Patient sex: F
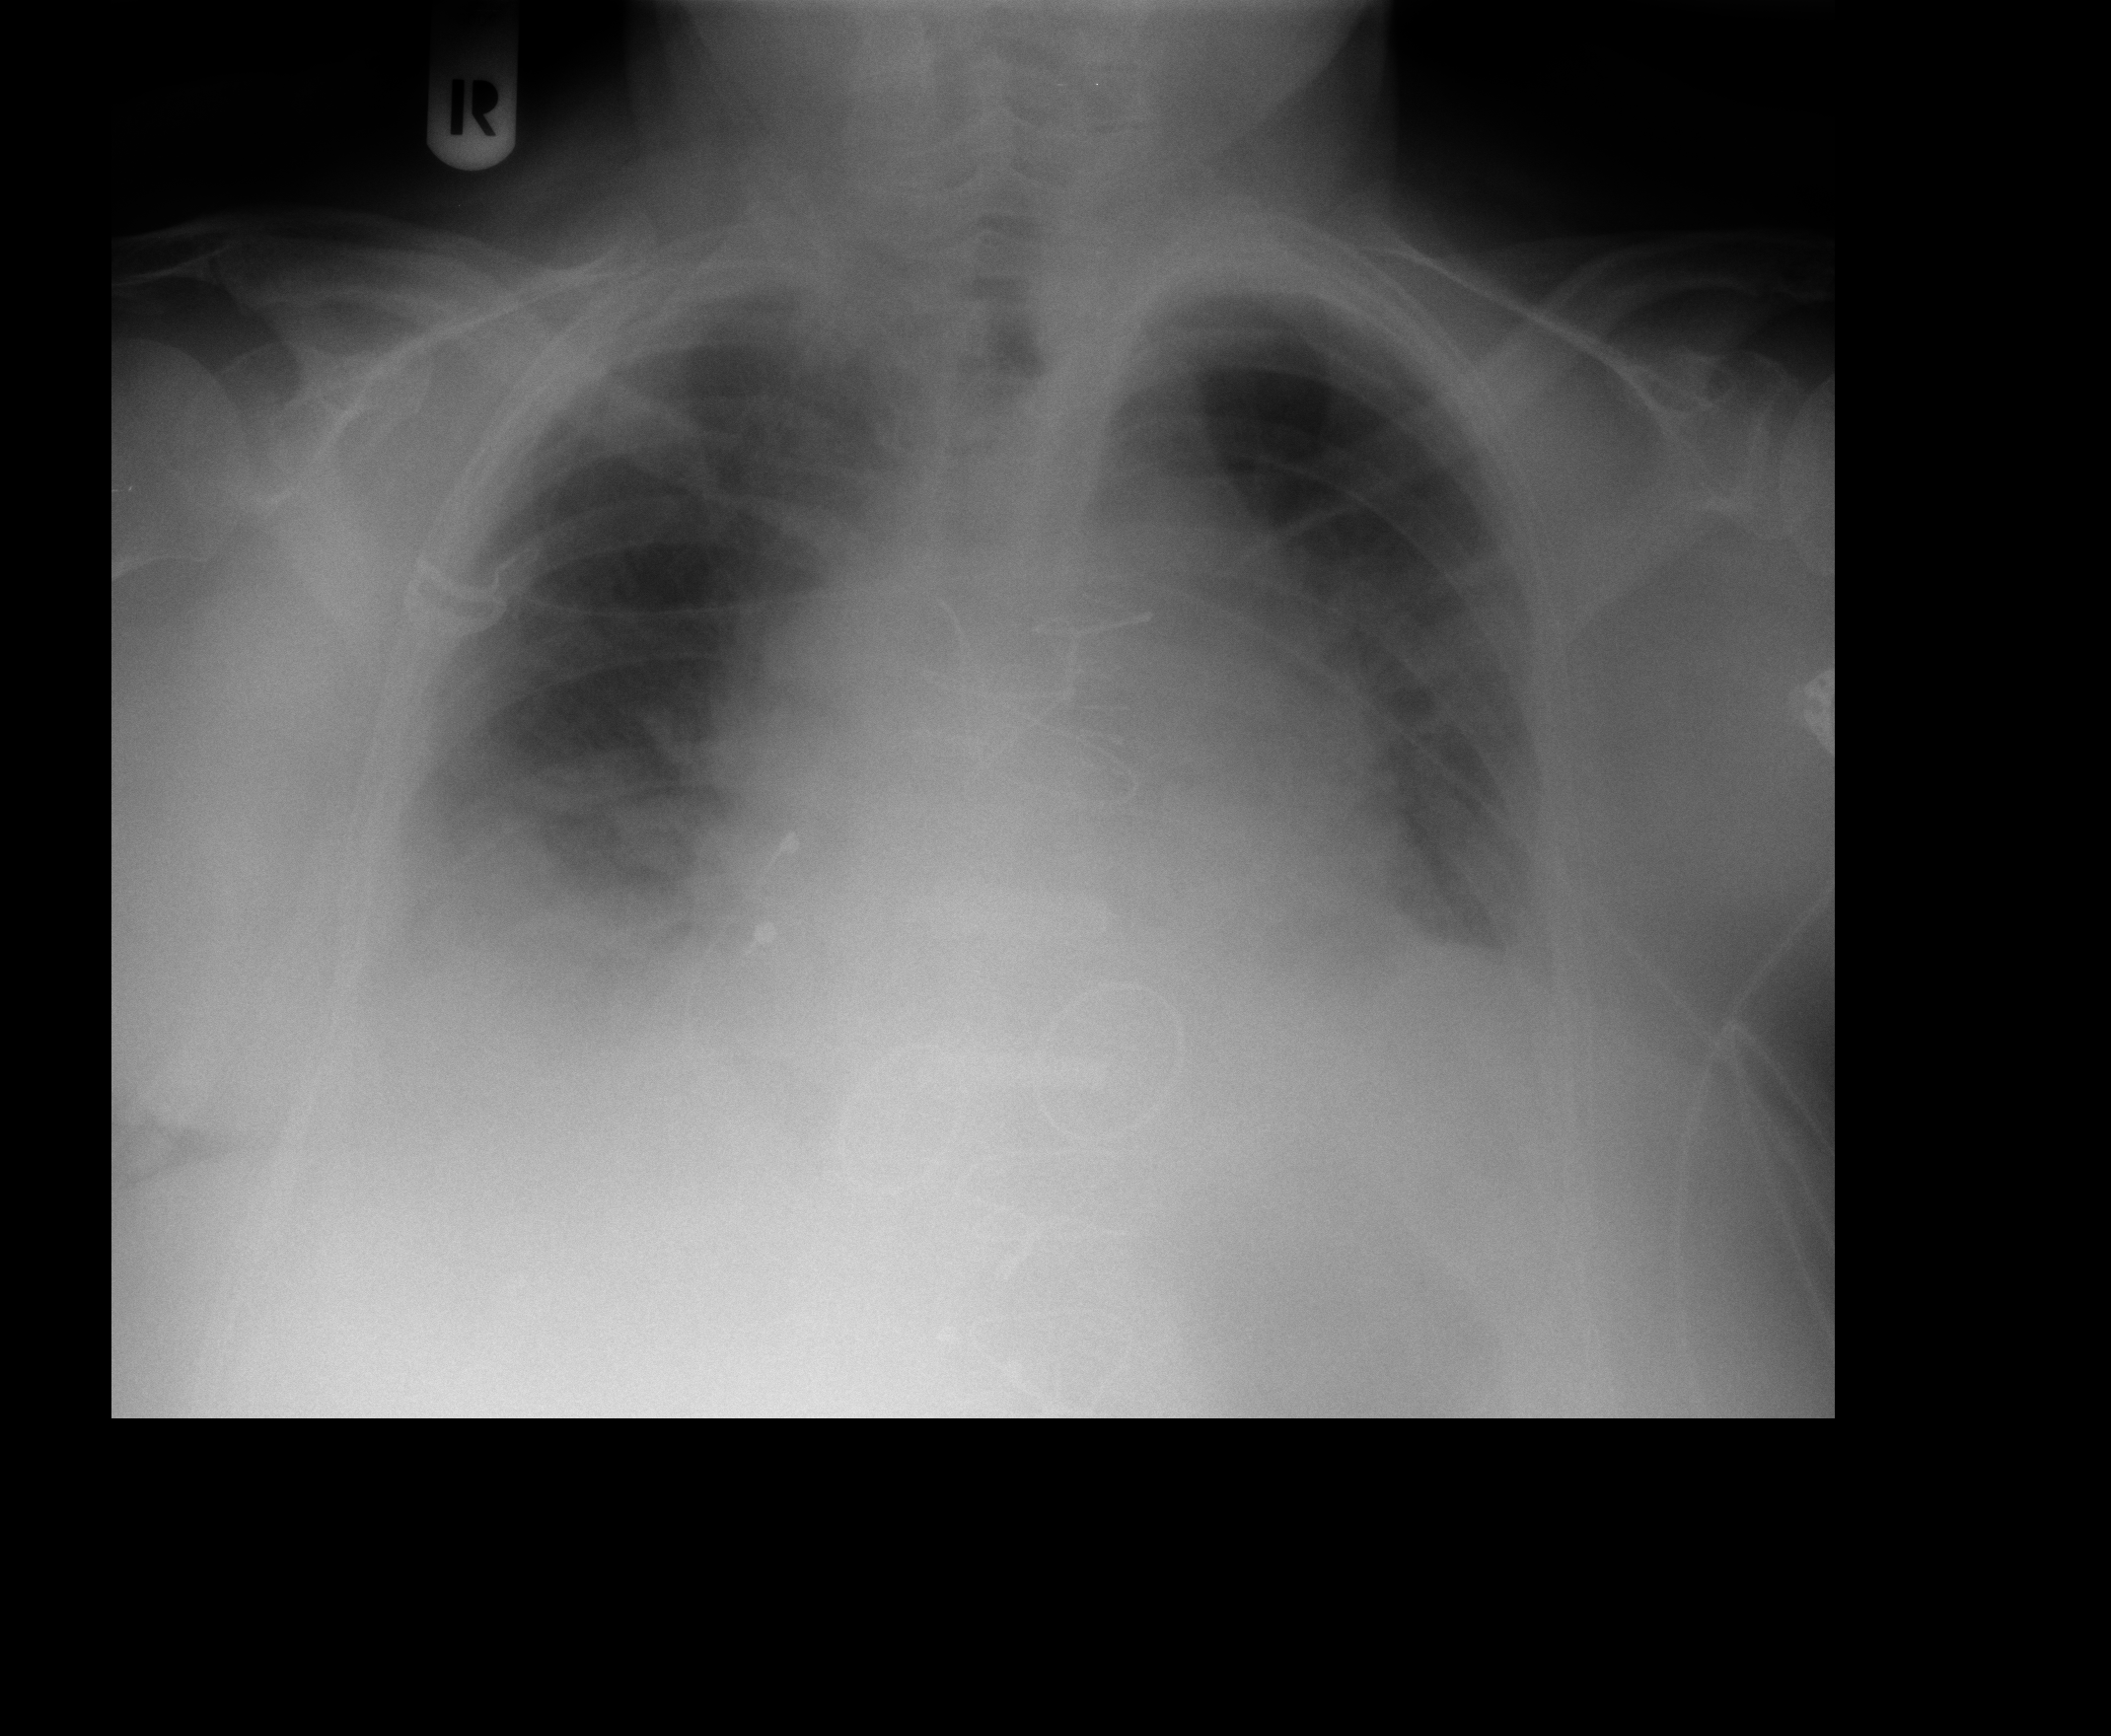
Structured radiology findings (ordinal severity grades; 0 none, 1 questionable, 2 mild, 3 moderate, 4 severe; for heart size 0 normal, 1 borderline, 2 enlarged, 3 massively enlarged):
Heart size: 3
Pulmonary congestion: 2
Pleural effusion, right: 2
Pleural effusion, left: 2
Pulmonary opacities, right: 2
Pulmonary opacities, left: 2
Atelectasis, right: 2
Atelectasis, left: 2